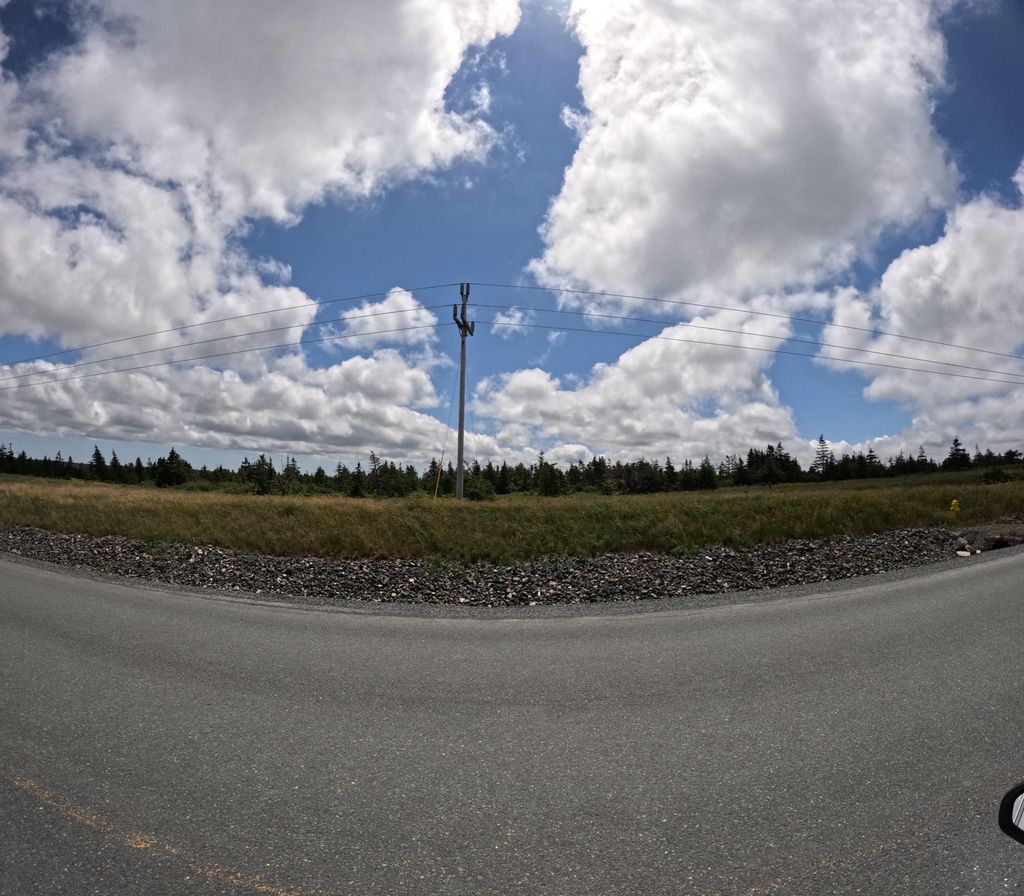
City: st_johns